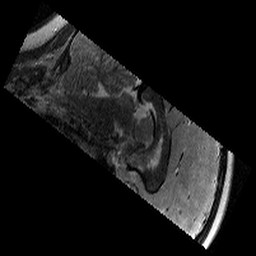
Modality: T2w
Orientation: sagittal
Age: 12
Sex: male
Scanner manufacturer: siemens
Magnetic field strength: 3 T
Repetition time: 9.23 s
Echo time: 0.067 s